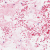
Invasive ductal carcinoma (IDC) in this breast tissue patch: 0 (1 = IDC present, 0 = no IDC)